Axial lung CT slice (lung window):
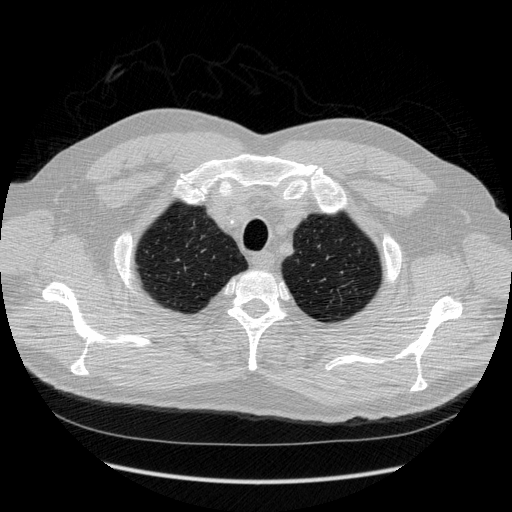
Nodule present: no